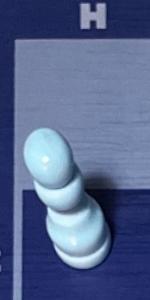
Label: Pawn_White